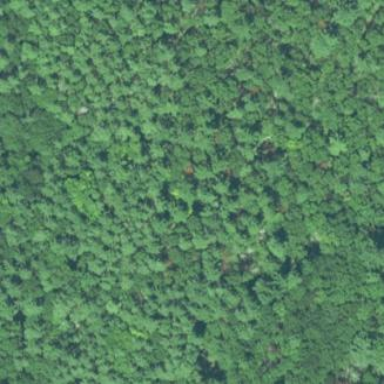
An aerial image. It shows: Woodland consisting mainly of needle-leaved trees.